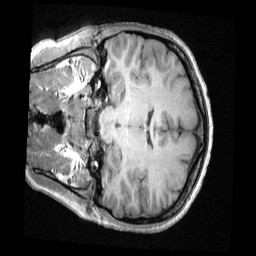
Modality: T1w
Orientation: coronal
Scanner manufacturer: ge
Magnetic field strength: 3 T
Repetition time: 0.00718 s
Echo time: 0.0026 s